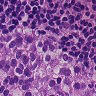
Metastatic tissue present: yes